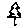
Label: tree